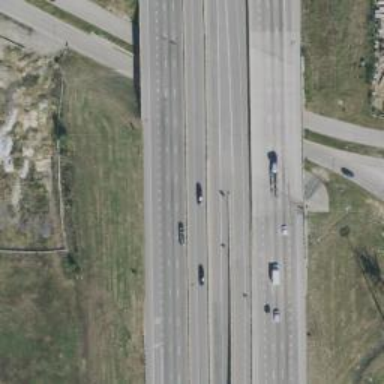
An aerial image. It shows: Bridge with asphalt surface. It is part of motorway link.